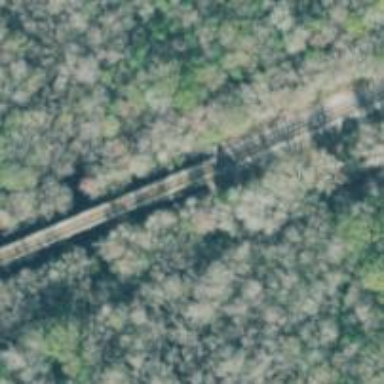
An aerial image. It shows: Railway bridge with milepost AN.